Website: apple
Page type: customer-info-address
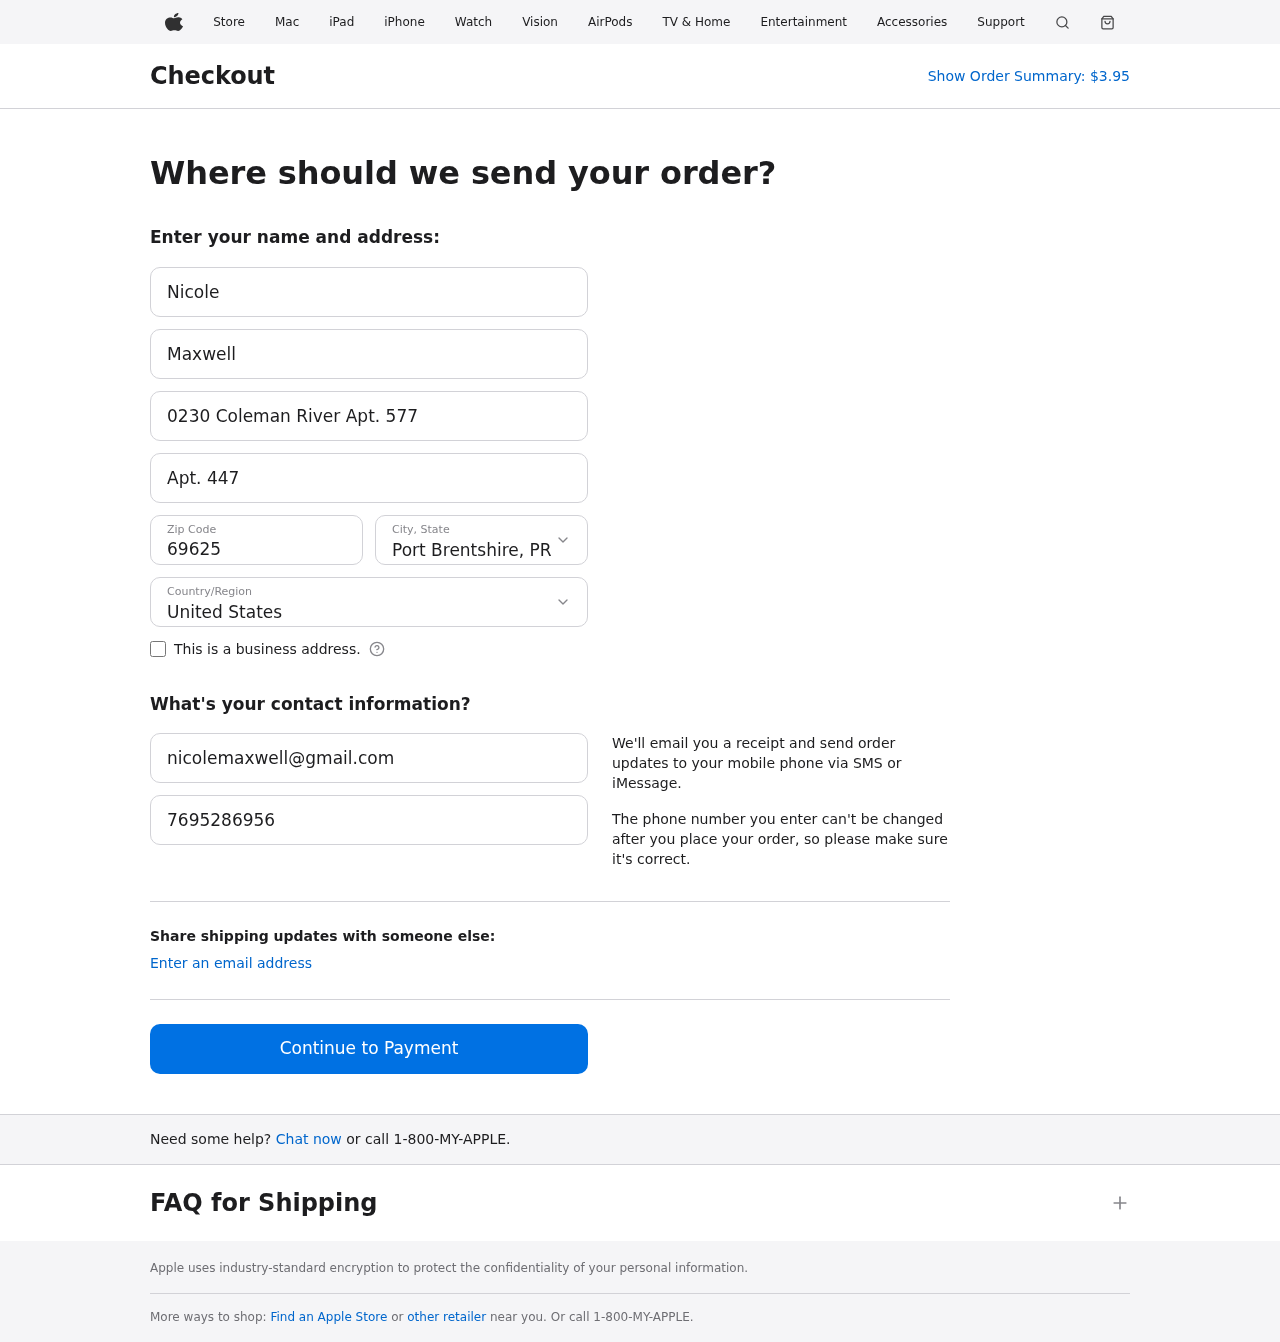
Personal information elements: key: PII_CITY_STATE
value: Port Brentshire, PR
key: PII_COUNTRY
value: United States
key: PII_EMAIL
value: nicolemaxwell@gmail.com
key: PII_FIRSTNAME
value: Nicole
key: PII_LASTNAME
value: Maxwell
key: PII_PHONE
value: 7695286956
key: PII_POSTCODE
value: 69625
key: PII_STREET
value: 0230 Coleman River Apt. 577
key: PII_STREET2
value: Apt. 447
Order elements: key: ORDER_TOTAL
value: $3.95